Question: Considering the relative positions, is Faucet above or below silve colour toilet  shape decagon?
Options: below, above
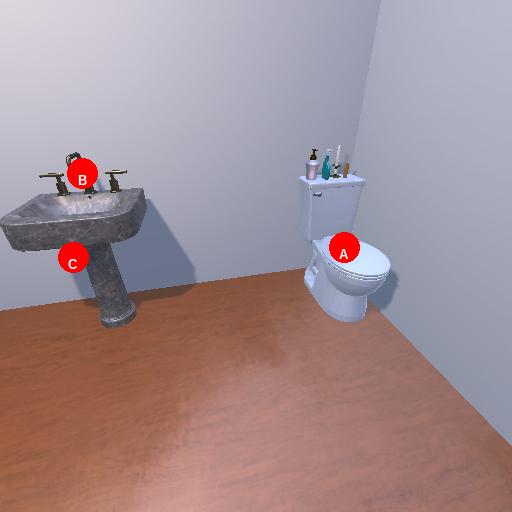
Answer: below